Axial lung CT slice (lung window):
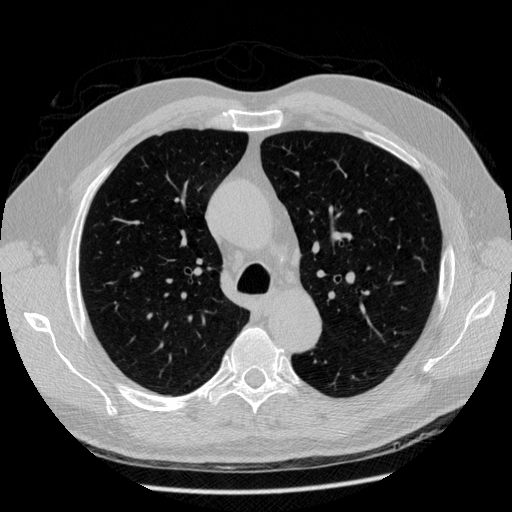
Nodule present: no